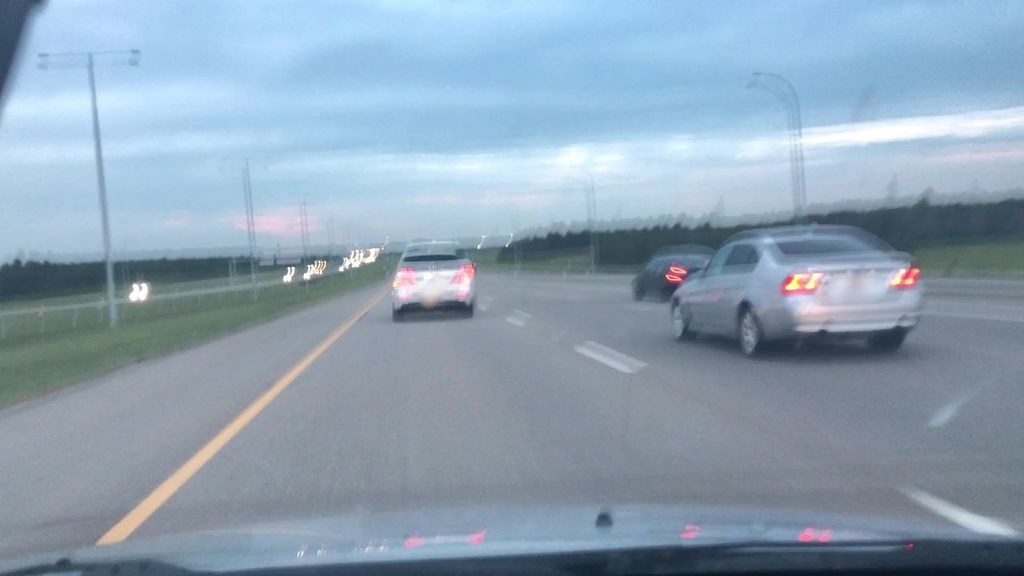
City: edmonton